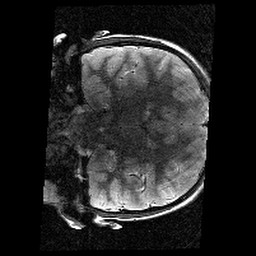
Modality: T2w
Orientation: coronal
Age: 10
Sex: female
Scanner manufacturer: siemens
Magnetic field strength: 3 T
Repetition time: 9.23 s
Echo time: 0.067 s